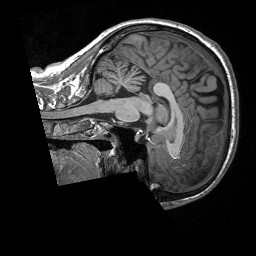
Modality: T1w
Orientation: sagittal
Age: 49
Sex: female
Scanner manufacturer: siemens
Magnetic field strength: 3 T
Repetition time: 2.4 s
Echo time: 0.00226 s